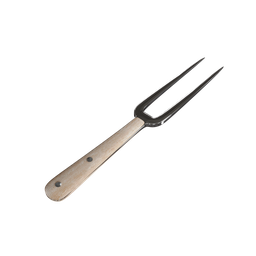
Label: tools